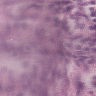
Metastatic tissue present: yes